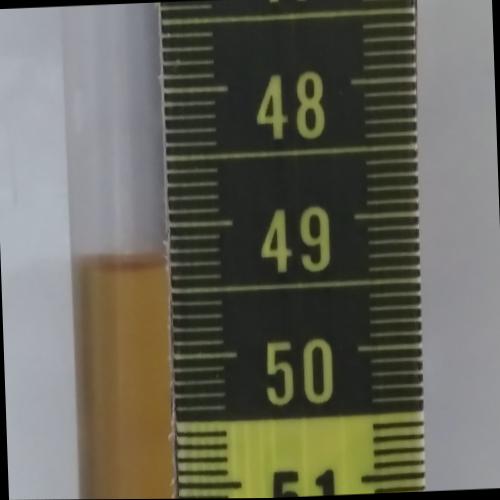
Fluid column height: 49.3 cm